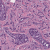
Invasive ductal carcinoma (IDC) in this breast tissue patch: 1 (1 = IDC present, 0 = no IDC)